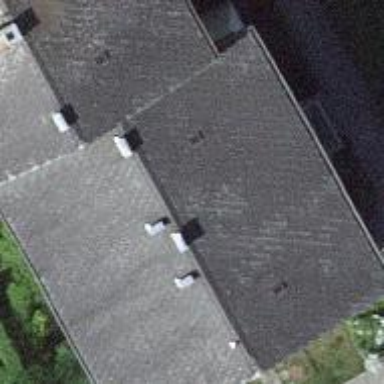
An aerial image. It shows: Gabled roof on building that houses apartments.